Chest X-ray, PA view. Patient: 40 years old, sex F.
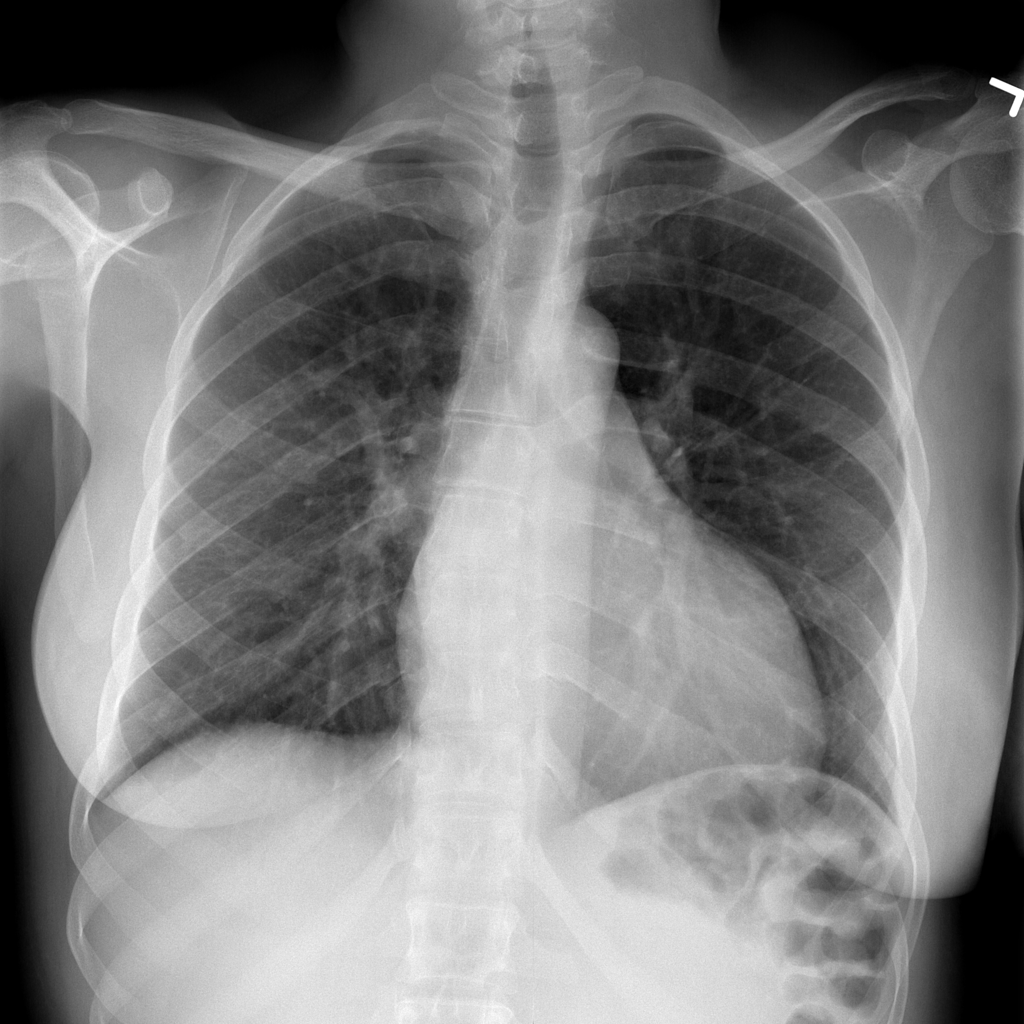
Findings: Cardiomegaly, Effusion